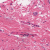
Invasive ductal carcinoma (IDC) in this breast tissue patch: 0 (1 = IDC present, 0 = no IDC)